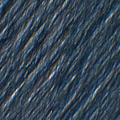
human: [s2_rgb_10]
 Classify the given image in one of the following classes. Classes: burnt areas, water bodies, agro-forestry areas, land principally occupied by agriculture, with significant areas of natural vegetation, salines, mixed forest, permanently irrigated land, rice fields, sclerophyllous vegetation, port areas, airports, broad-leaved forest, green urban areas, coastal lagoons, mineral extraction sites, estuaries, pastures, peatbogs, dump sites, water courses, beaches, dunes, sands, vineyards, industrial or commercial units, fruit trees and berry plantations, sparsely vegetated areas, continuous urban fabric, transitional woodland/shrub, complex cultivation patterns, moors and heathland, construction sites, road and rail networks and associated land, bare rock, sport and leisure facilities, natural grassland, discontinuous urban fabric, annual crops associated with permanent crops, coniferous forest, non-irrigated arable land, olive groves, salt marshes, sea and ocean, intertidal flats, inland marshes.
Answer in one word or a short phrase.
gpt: continuous urban fabric